Interaction volume radius: 5 \u00c5
Interaction volume height: 30 \u00c5
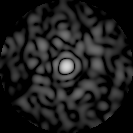
Disorder parameter: 0.8683